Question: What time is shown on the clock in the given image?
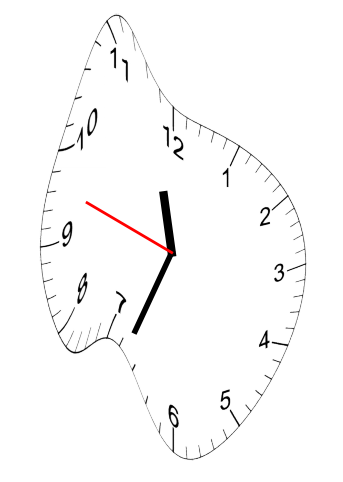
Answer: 11:33:48